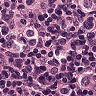
Metastatic tissue present: yes